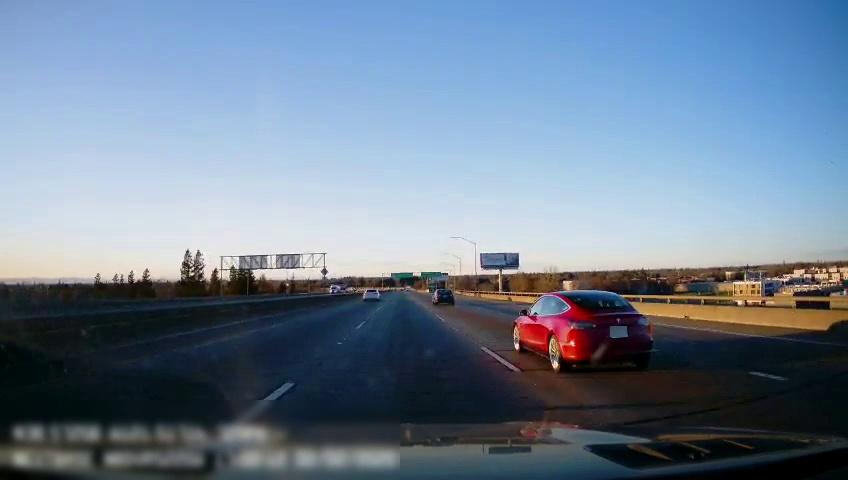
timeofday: Day
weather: Sunny
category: Drivable Space
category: Vehicles | Car
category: Vehicles | Car
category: Vehicles | Car
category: Vehicles | Truck
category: Lanes | Current Lane
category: Lanes | Current Lane
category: Lanes | Alternate Lane
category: Lanes | Alternate Lane
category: Lanes | Alternate Lane
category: Traffic | Signs
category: Traffic | Signs